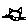
Label: cat